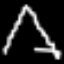
Label: The Eiffel Tower